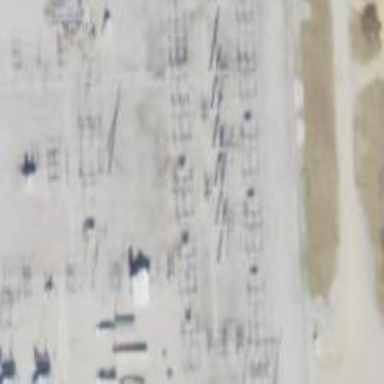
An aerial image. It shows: Switch for power supply.